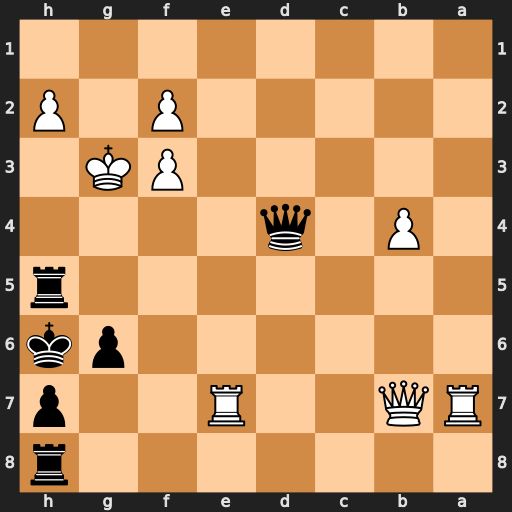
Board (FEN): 7r/RQ2R2p/6pk/7r/1P1q4/5PK1/5P1P/8
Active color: b
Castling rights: -
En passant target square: -
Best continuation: Qh4+ Kg2 Qh3+ Kg1 Rg5+ Kh1 Qf1#